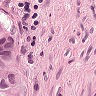
Metastatic tissue present: yes